This is a demodulated (Hilbert-envelope) spectrum computed from a bearing vibration snapshot; the dashed markers indicate where each bearing fault type would appear (BPFO, BPFI, BSF, FTF). Classify the bearing condition as one of: normal, inner_race, outer_race, ball.
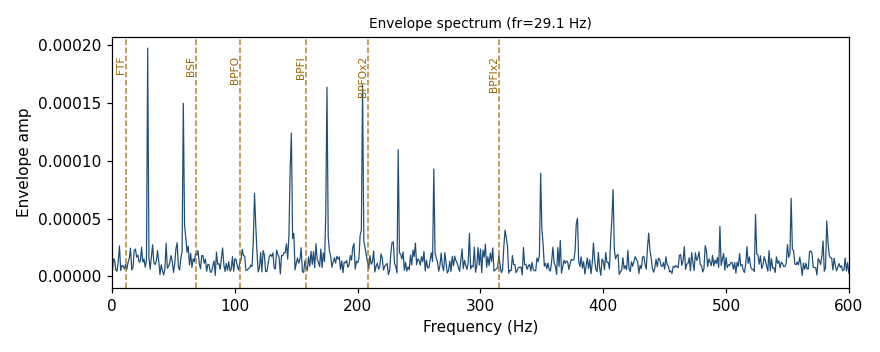
Answer: ball